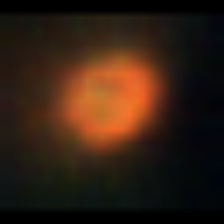
Taxon: NanoPlankton
Group: Other